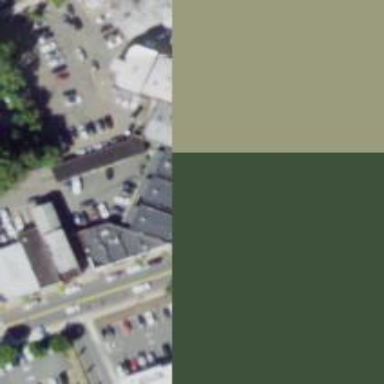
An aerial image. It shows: Marketplace building.